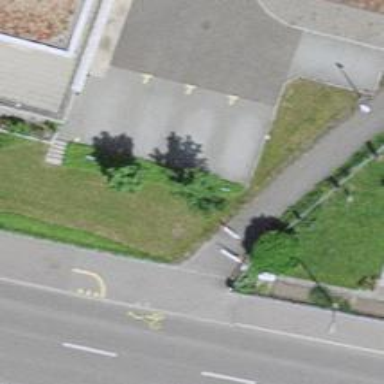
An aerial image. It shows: Cycle barrier.